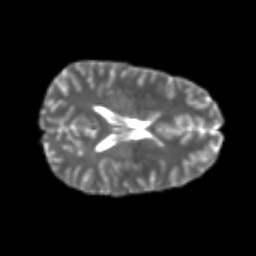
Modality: T2w
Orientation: axial
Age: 22
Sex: female
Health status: healthy
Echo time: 0.074 s